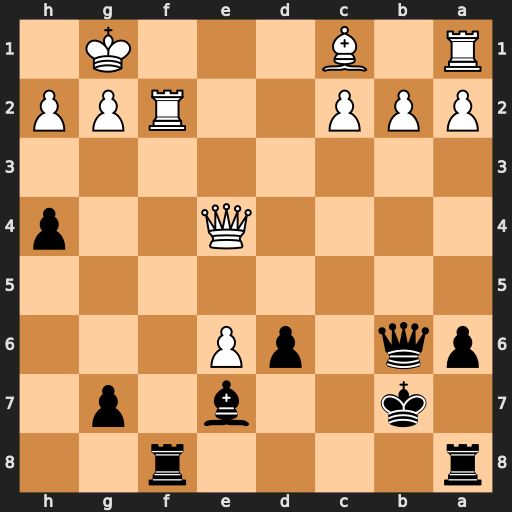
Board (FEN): r4r2/1k2b1p1/pq1pP3/8/4Q2p/8/PPP2RPP/R1B3K1
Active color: b
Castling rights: -
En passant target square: -
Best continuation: d5 Qxd5+ Ka7 Qd7+ Kb8 Bf4+ Rxf4